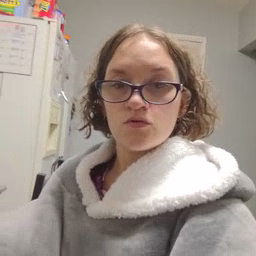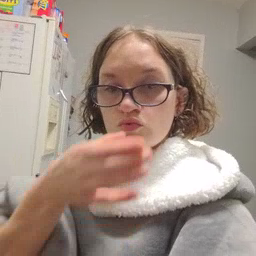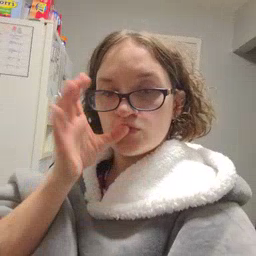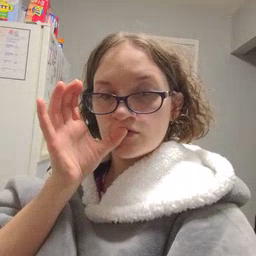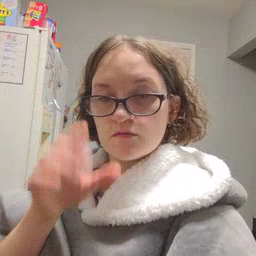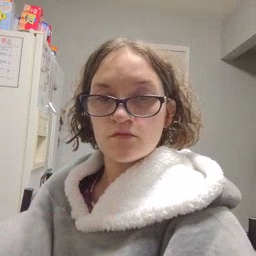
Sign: drink